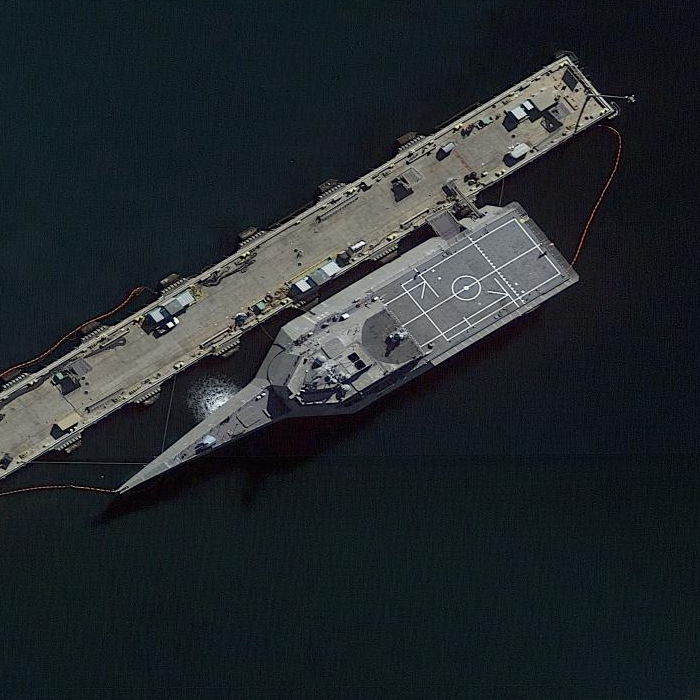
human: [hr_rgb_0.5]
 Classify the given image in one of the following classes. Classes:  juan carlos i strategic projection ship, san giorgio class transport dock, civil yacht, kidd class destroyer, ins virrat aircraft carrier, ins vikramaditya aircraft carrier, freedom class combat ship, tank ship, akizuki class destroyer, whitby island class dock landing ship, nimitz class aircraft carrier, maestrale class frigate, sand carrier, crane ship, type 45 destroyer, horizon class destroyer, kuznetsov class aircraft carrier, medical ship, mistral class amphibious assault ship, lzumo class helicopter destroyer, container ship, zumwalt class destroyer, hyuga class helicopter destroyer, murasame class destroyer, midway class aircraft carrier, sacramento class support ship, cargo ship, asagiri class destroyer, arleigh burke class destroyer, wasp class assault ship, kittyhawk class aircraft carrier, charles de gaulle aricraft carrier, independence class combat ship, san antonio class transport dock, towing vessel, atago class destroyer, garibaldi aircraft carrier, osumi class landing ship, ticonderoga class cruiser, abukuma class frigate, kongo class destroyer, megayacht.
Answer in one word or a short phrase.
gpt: Independence class combat ship